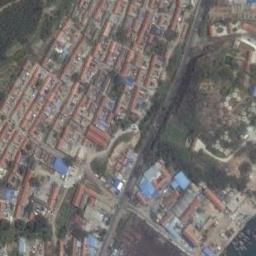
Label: industrial_area